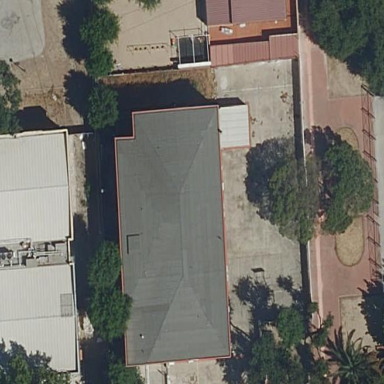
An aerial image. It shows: School building.